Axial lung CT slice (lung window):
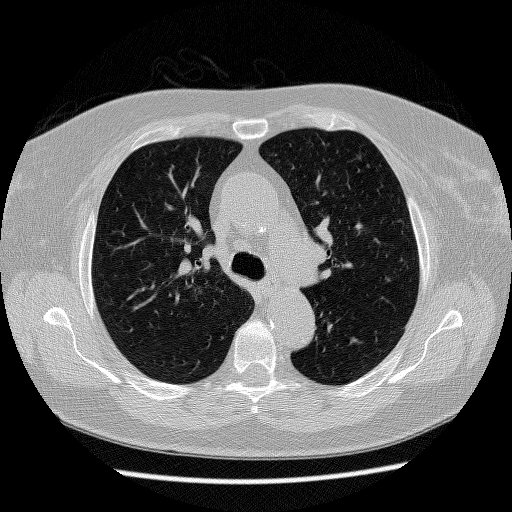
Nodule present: no